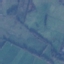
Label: Pasture